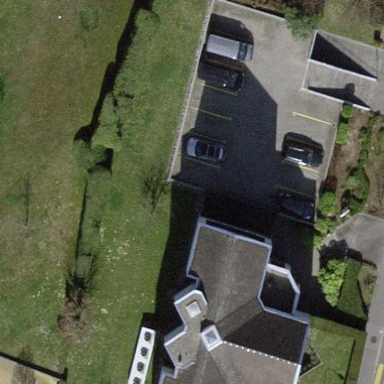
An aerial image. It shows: Multi-storey parking lot with asphalt surface.